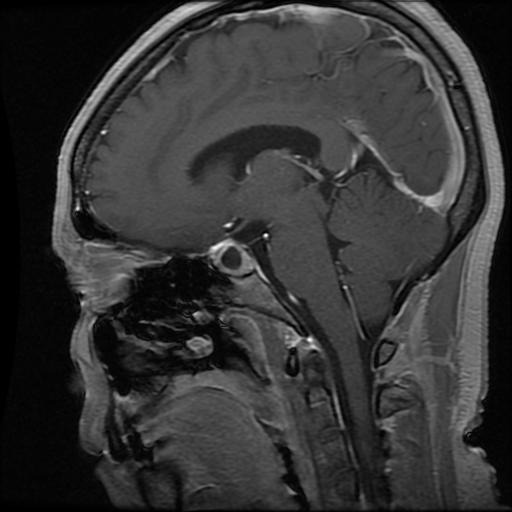
Label: pituitary